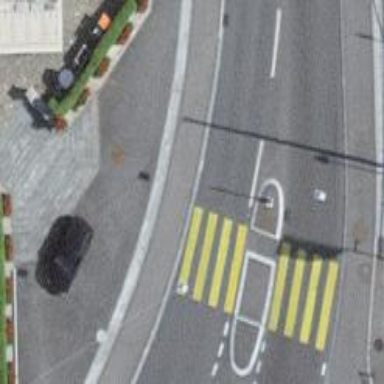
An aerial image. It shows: Kerb barrier.